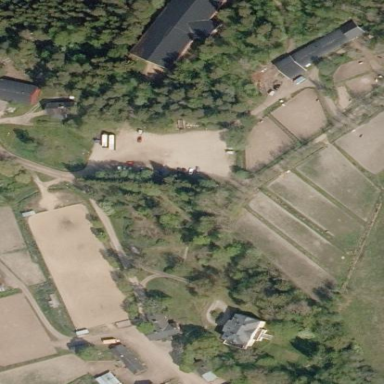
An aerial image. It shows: Farmyard used for equestrian activities like horse riding.